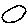
Label: circle